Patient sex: M
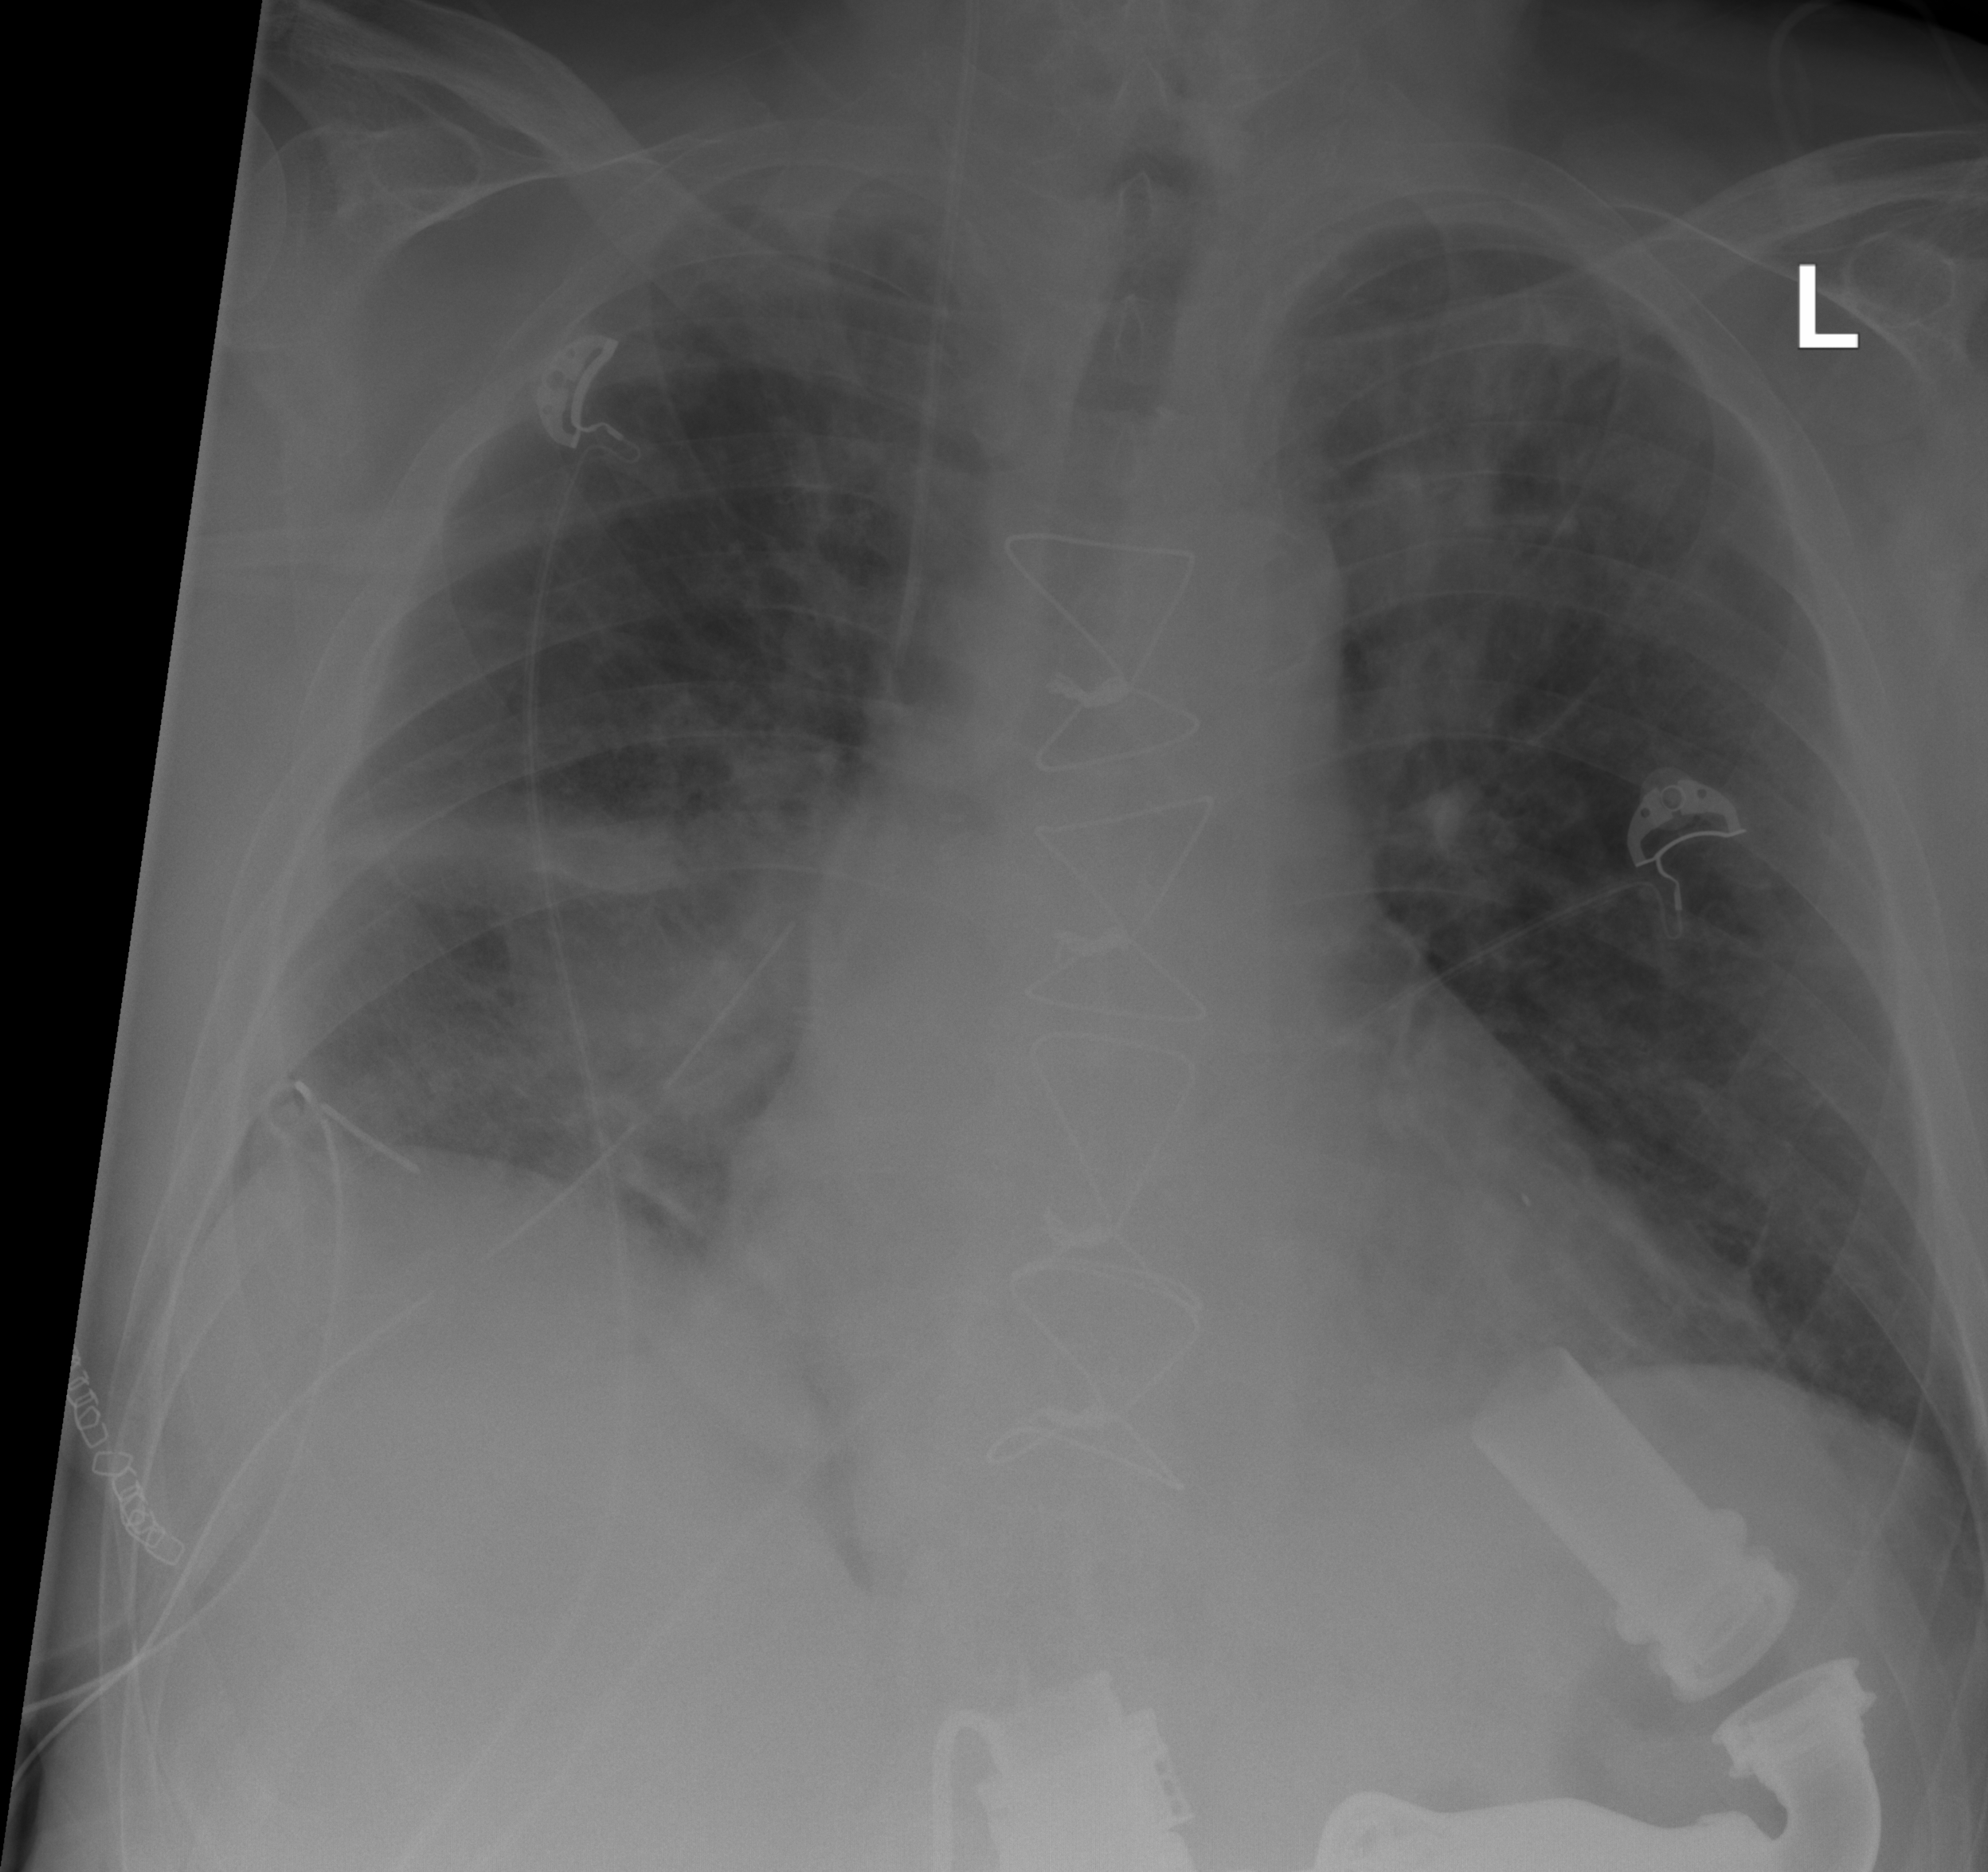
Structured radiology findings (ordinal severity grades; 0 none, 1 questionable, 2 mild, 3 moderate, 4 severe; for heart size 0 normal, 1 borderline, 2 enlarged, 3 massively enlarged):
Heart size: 0
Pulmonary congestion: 1
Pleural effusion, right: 0
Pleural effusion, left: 0
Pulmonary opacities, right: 2
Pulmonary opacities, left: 0
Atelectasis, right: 2
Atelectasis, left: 2